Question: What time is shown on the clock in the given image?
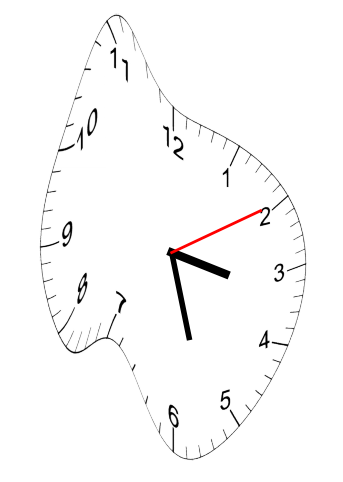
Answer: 03:27:10